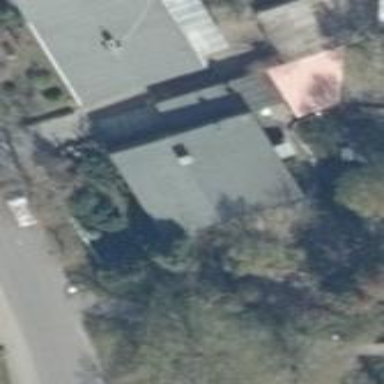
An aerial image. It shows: Flat-roofed house.